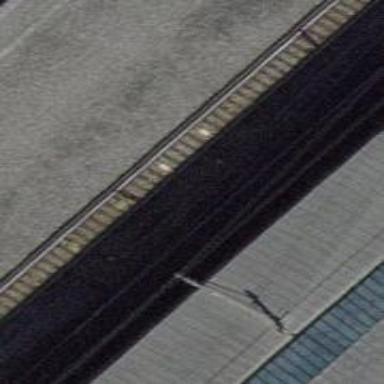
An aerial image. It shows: Single railway track with electrified contact line.